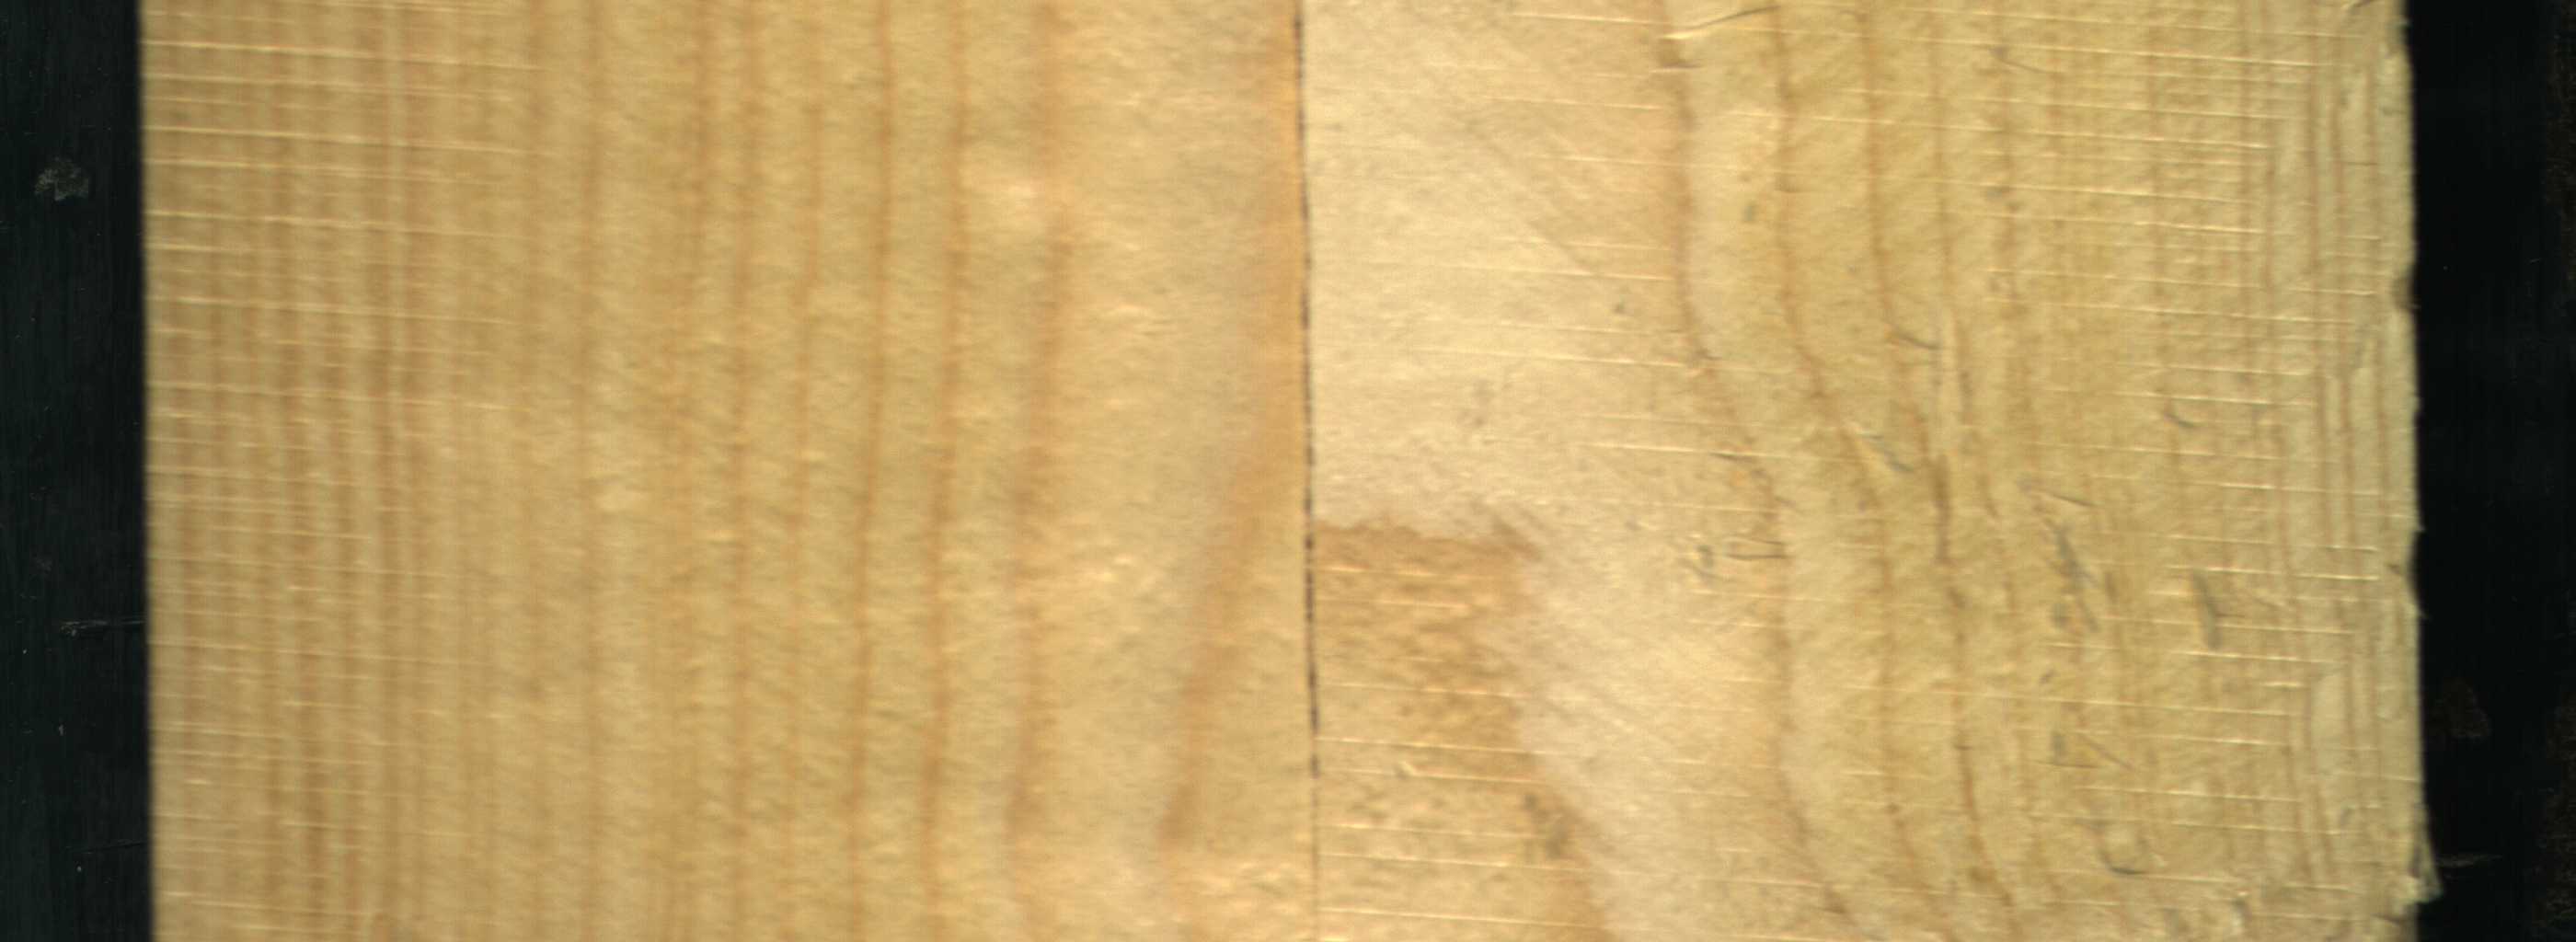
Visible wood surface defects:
Crack